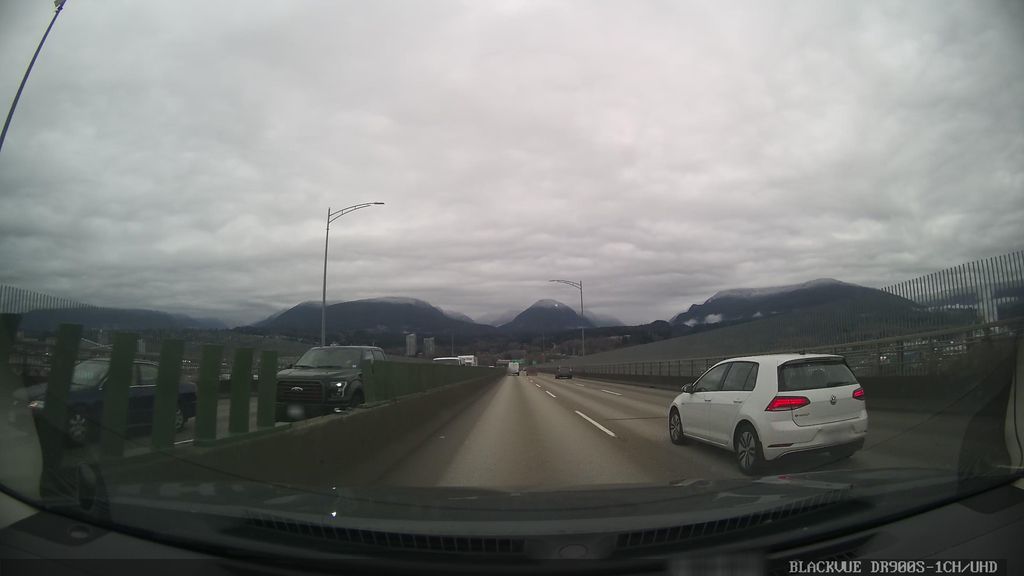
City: vancouver